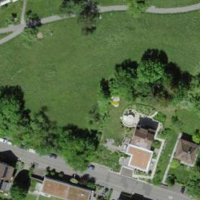
EUNIS habitat code: 53
Species observed at this site:
Tettigonia viridissima
Trichius fasciatus
Prunus padus
Rutpela maculata